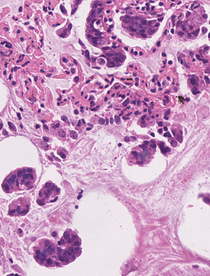
Tumor epithelial tissue: yes
Tumor-associated stroma tissue: yes
Normal tissue: no